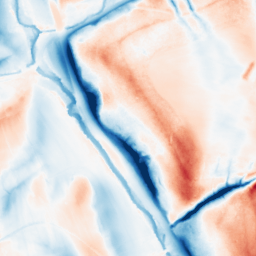
Category: classical
Decomposition family: gaussian_anisotropic
Decomposition parameters: sigma_x: 20
sigma_y: 2
Upsampling method: cubic_mitchell
Upsampling parameters: scale: 8
Upsampling scale: 8